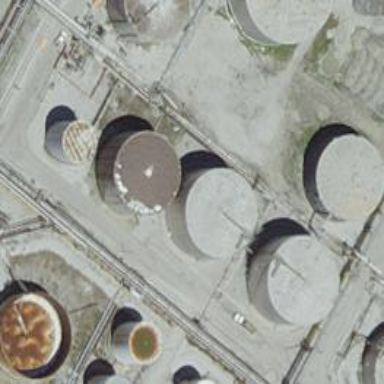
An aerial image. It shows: Storage tank that is man-made.